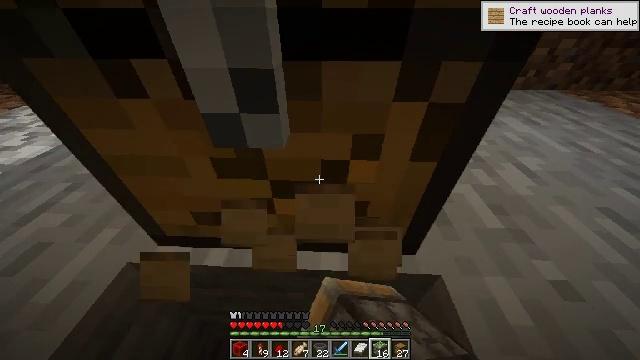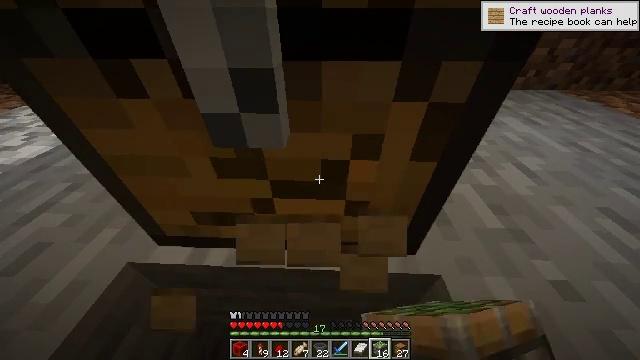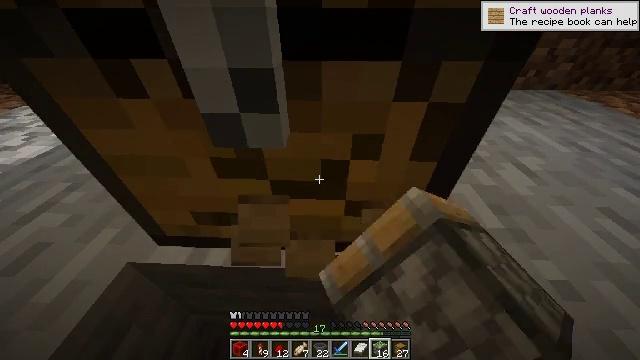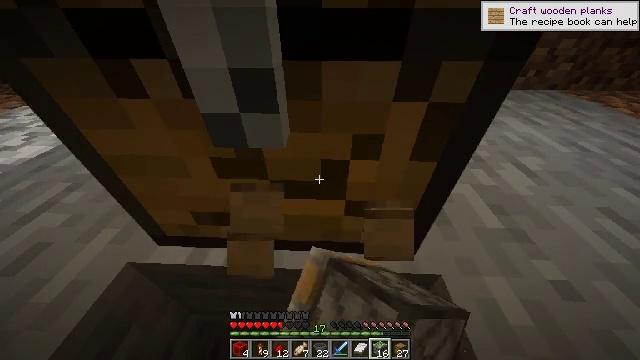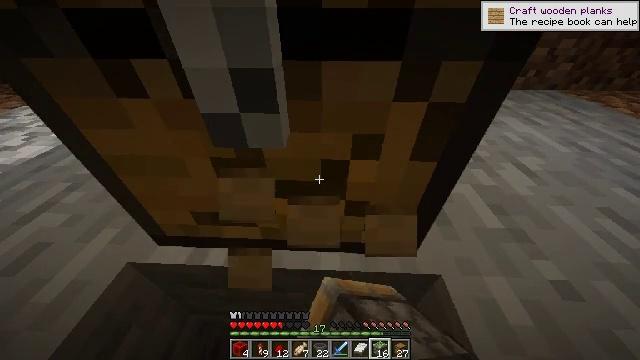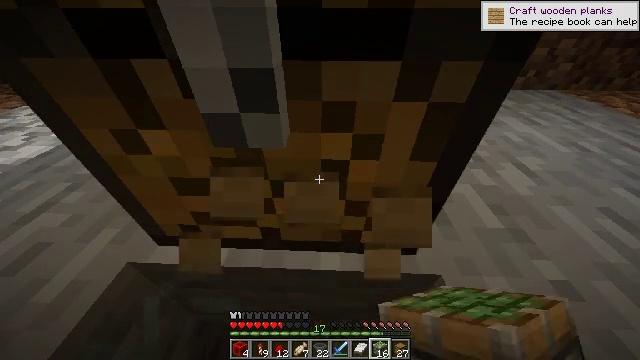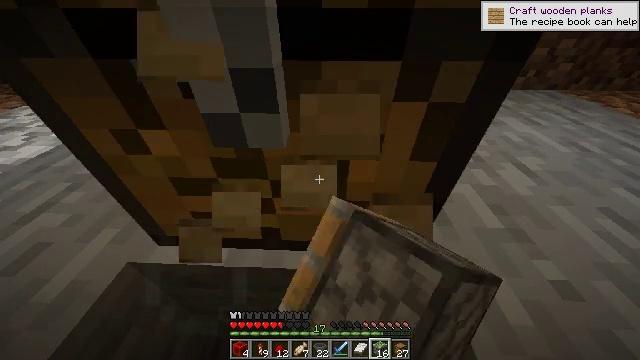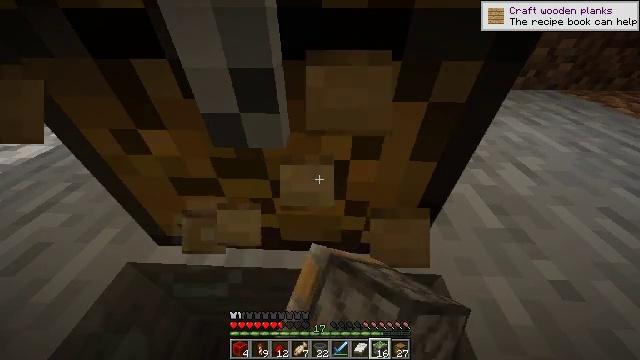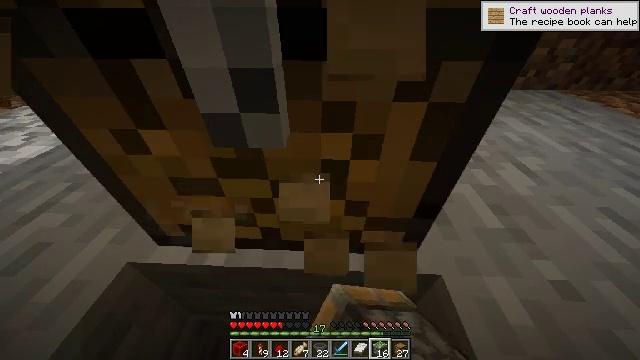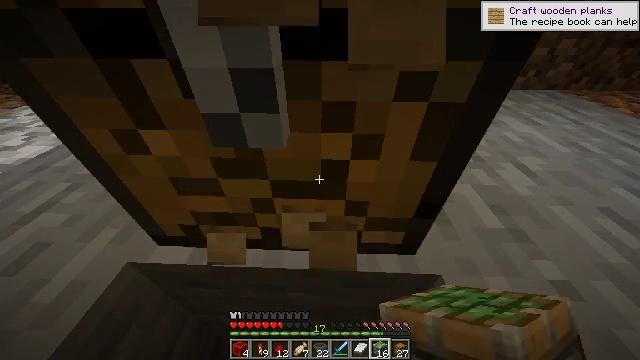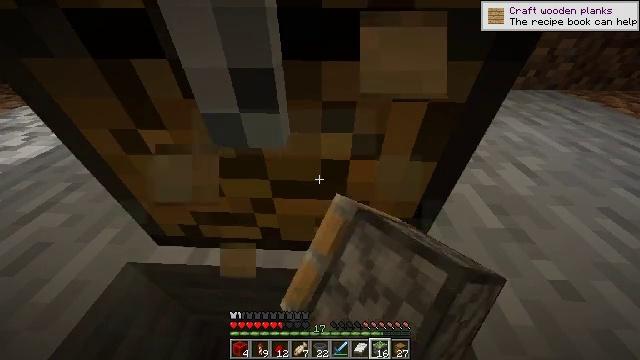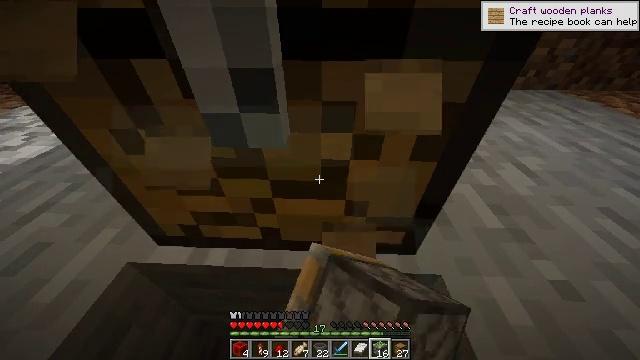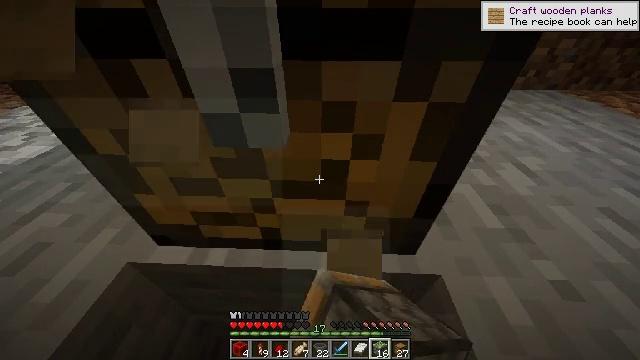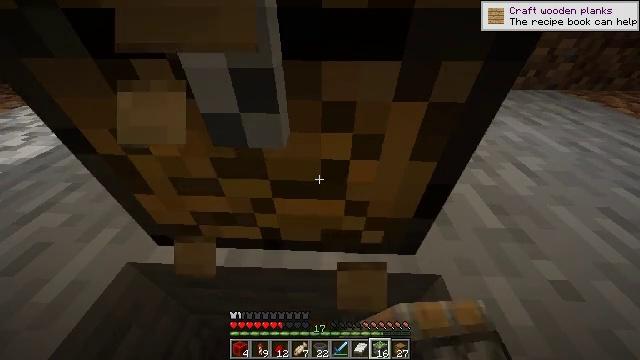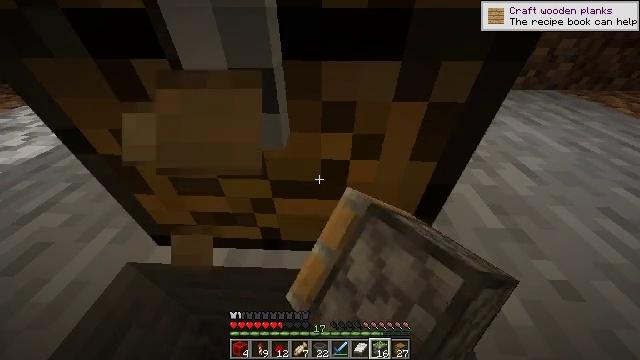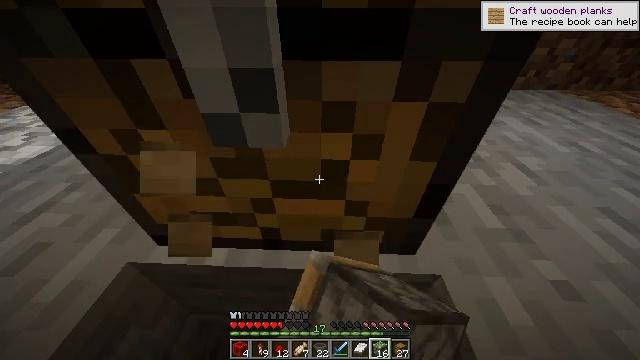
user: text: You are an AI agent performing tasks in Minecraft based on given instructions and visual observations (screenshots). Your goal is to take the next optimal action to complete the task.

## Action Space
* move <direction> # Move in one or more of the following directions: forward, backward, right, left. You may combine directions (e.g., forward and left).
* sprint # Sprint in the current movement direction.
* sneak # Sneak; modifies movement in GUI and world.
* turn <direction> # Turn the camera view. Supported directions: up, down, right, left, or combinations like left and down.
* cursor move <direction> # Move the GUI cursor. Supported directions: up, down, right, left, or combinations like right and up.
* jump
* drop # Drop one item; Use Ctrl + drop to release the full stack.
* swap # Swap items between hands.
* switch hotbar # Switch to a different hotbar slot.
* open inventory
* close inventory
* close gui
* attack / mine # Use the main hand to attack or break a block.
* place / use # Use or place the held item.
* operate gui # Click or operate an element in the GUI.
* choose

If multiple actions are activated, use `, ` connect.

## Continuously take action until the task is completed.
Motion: motion action
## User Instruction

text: Break the chest to retrieve items inside.
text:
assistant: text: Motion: attack / mine
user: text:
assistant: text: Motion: attack / mine
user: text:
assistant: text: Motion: attack / mine
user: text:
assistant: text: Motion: attack / mine
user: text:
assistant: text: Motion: attack / mine
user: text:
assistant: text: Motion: attack / mine
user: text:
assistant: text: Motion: attack / mine
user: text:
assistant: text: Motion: attack / mine
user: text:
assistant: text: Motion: attack / mine
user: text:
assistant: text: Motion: attack / mine
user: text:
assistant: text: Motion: attack / mine
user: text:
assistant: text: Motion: attack / mine
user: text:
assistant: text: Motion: attack / mine
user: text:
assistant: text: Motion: attack / mine
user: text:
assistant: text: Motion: attack / mine
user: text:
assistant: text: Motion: attack / mine
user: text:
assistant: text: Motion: attack / mine
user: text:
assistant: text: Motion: attack / mine
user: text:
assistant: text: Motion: attack / mine
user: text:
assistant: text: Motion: attack / mine
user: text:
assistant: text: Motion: attack / mine
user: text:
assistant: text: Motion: attack / mine
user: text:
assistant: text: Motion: attack / mine
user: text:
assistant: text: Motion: attack / mine
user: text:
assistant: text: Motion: attack / mine